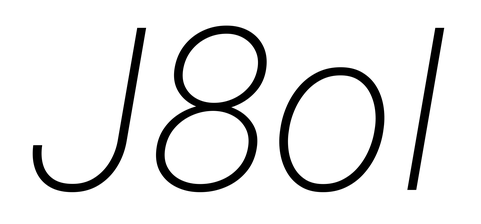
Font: Roboto-Italic_ExtraLight_Italic